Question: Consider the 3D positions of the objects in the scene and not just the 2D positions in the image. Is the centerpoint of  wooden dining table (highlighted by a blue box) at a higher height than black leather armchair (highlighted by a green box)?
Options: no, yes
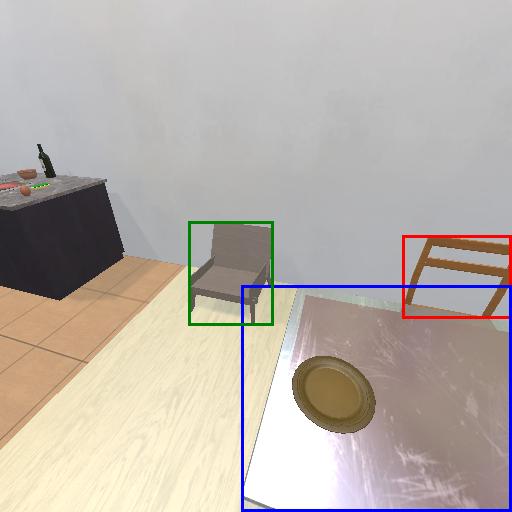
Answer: no